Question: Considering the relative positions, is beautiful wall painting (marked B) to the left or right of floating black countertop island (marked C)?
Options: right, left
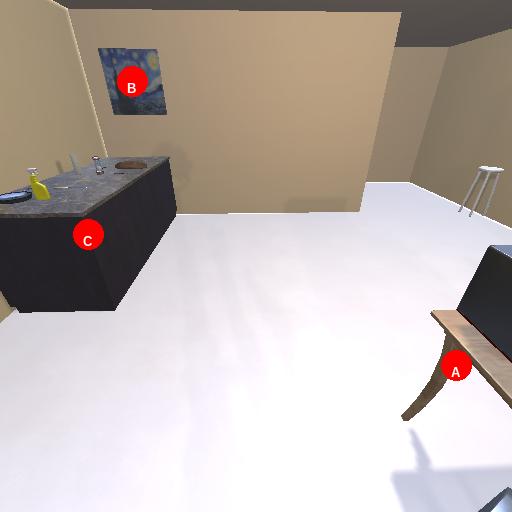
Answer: right